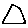
Label: triangle